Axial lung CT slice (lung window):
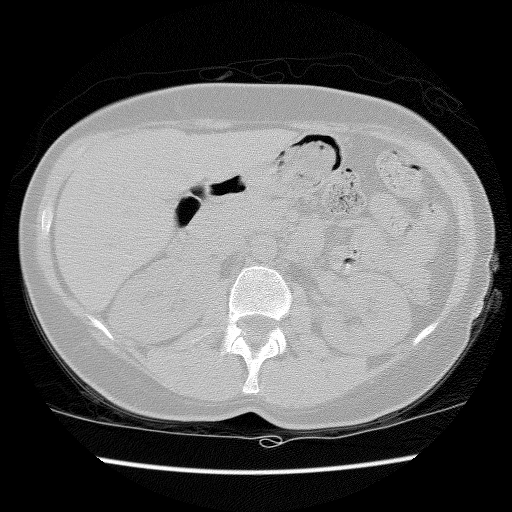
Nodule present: no